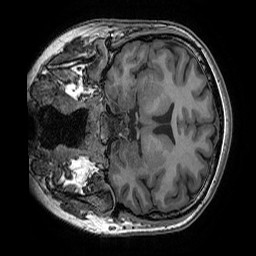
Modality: T1w
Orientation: coronal
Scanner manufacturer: ge
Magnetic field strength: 3 T
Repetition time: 0.008184 s
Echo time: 0.003192 s